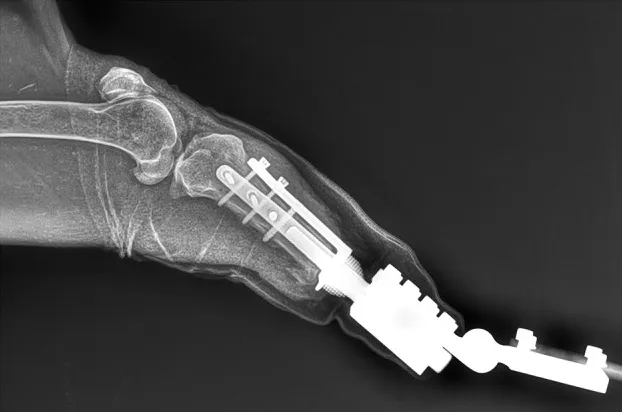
Radiogram at 8 weeks after implantation.
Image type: radiology (x_ray)